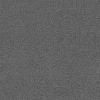
Atmospheric dust classification: dusty